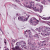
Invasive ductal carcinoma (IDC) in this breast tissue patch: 1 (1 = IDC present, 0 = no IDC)